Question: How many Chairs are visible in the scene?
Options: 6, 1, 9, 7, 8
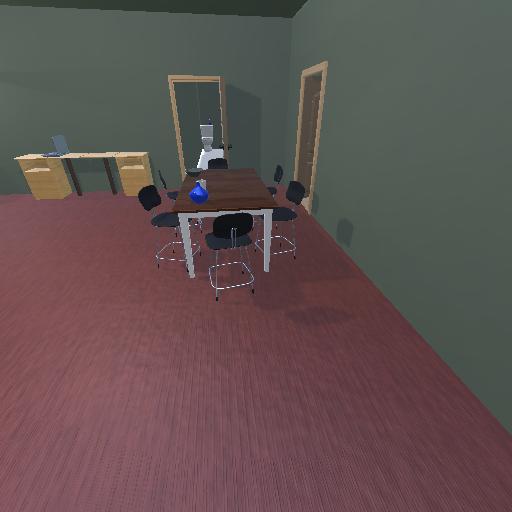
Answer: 6